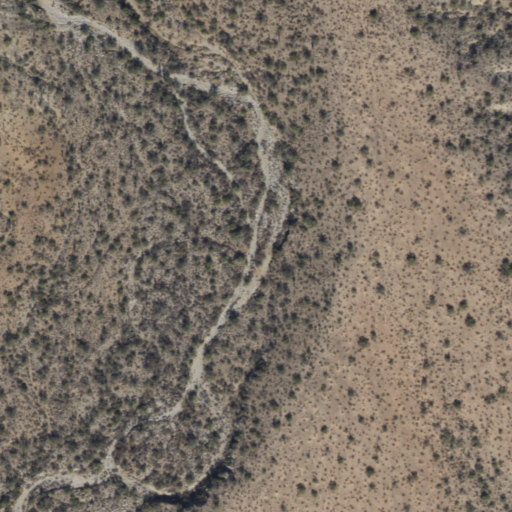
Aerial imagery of valley in Arizona named Sunset Canyon containing only shrub